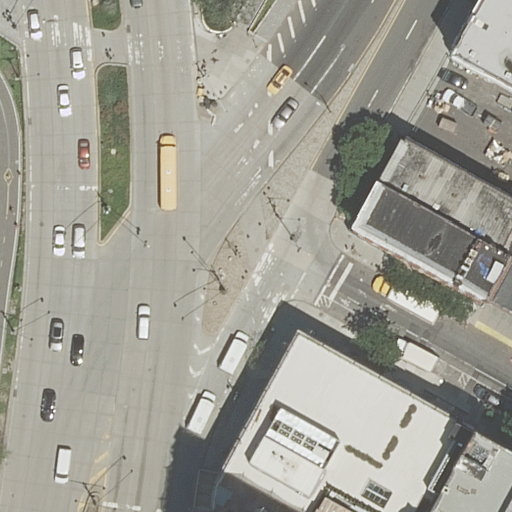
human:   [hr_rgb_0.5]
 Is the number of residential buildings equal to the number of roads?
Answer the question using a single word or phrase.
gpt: no

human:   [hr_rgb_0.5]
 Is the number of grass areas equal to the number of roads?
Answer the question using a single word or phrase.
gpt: no

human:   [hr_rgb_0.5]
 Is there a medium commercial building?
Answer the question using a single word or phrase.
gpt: no

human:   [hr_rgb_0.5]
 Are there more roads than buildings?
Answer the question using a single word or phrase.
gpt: yes

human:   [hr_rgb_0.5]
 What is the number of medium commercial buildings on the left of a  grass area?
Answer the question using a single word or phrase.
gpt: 0

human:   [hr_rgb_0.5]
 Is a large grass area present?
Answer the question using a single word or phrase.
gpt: no

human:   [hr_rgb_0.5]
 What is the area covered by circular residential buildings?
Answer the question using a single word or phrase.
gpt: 0m2

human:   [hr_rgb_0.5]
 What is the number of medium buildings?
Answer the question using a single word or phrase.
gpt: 3

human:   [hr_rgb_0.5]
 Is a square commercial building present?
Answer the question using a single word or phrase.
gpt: no

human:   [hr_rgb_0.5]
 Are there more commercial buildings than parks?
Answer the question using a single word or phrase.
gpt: no

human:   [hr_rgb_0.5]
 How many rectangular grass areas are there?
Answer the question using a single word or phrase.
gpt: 1

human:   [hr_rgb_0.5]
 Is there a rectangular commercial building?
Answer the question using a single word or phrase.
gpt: no

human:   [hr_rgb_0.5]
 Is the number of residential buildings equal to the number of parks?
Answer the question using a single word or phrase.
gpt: no

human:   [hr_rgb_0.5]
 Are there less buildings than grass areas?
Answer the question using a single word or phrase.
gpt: no

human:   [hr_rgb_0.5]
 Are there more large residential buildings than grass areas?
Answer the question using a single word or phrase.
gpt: no

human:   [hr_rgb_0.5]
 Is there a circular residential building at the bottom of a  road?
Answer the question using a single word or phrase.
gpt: no

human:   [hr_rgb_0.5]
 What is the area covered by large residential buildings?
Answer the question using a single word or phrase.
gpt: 557m2

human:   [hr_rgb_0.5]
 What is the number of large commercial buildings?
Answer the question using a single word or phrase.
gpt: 0

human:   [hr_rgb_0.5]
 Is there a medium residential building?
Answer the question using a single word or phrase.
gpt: yes

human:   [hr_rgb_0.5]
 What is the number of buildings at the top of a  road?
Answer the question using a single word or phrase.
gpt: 4

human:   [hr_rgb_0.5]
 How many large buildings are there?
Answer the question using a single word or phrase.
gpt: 1

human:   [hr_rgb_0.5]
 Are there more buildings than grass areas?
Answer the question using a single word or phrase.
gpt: yes

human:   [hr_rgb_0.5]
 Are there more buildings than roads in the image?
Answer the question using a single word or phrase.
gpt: no

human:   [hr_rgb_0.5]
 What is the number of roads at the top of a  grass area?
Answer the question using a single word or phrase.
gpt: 4

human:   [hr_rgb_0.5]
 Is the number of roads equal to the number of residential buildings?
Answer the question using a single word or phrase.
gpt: no

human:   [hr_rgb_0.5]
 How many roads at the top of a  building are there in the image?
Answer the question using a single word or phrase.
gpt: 15

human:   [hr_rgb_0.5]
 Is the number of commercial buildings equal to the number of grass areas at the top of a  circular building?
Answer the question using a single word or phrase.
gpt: yes

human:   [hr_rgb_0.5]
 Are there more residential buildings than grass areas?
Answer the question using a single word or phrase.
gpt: yes

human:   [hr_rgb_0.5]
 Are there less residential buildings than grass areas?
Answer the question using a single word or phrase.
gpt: no

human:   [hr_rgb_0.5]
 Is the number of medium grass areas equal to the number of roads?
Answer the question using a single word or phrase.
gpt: no

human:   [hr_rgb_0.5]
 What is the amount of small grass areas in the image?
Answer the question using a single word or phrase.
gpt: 2

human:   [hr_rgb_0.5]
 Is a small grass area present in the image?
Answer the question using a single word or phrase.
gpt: yes

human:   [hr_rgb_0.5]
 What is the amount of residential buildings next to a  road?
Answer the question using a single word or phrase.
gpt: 6

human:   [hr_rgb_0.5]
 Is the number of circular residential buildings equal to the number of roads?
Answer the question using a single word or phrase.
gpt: no

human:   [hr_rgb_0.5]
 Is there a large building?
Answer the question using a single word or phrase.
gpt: yes

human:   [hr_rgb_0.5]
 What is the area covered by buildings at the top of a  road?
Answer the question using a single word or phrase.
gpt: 626m2